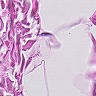
Metastatic tissue present: no